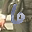
Label: 6